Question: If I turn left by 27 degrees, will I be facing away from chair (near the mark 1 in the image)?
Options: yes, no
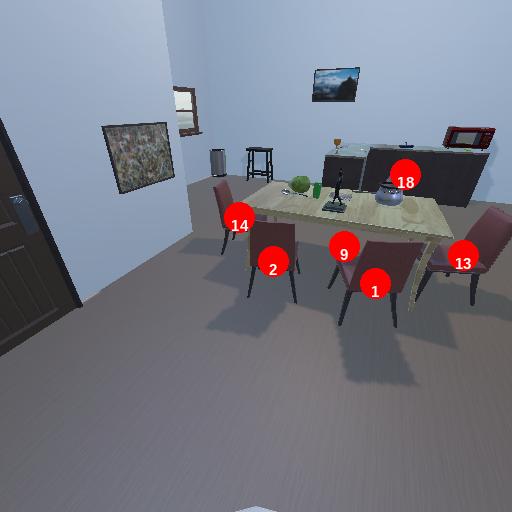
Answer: yes